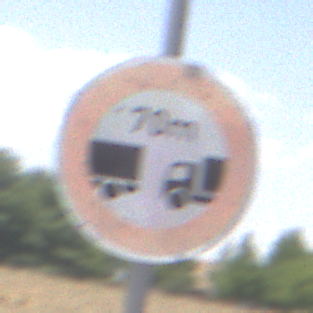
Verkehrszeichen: VerbotUnterschreitenMindestabstand
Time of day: Midday
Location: Outdoor (Nature)
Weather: PartlyCloudy
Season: NotSpecified
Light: Natural